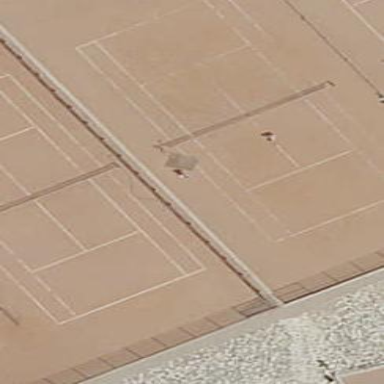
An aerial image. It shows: Tennis court on the leisure land pitch.